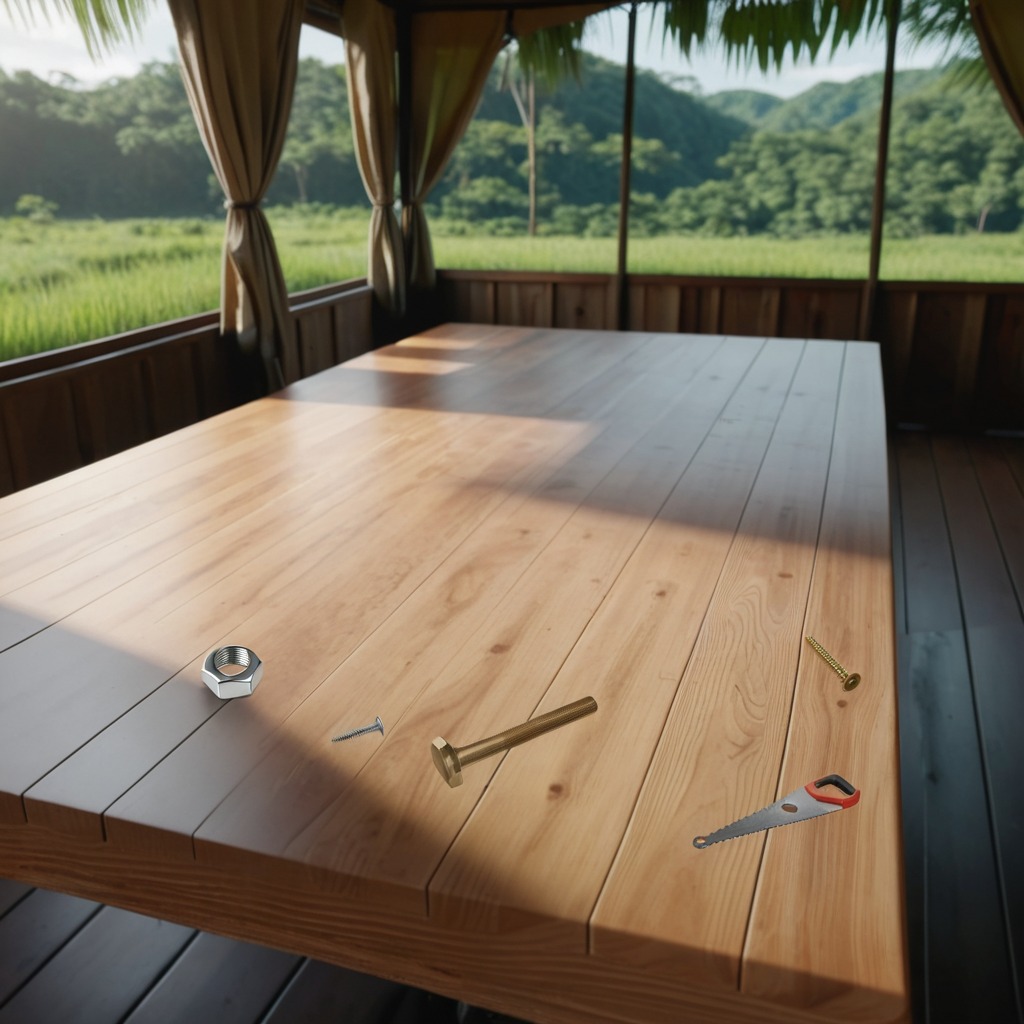
A metal machine screw, a hammer, an iron nail, a handheld metal saw, and a metal nut are lying on the wooden table inside a jungle field workshop tent.